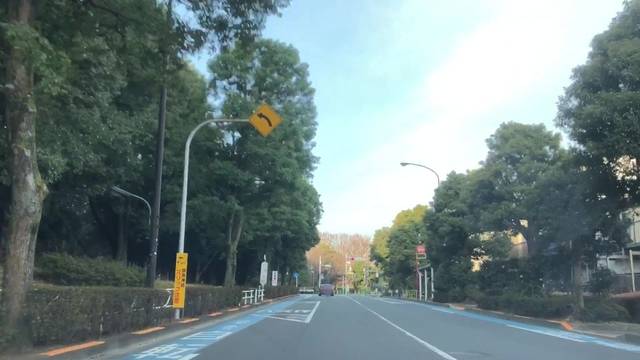
Region: Japan
Coordinates: 35.77, 139.628